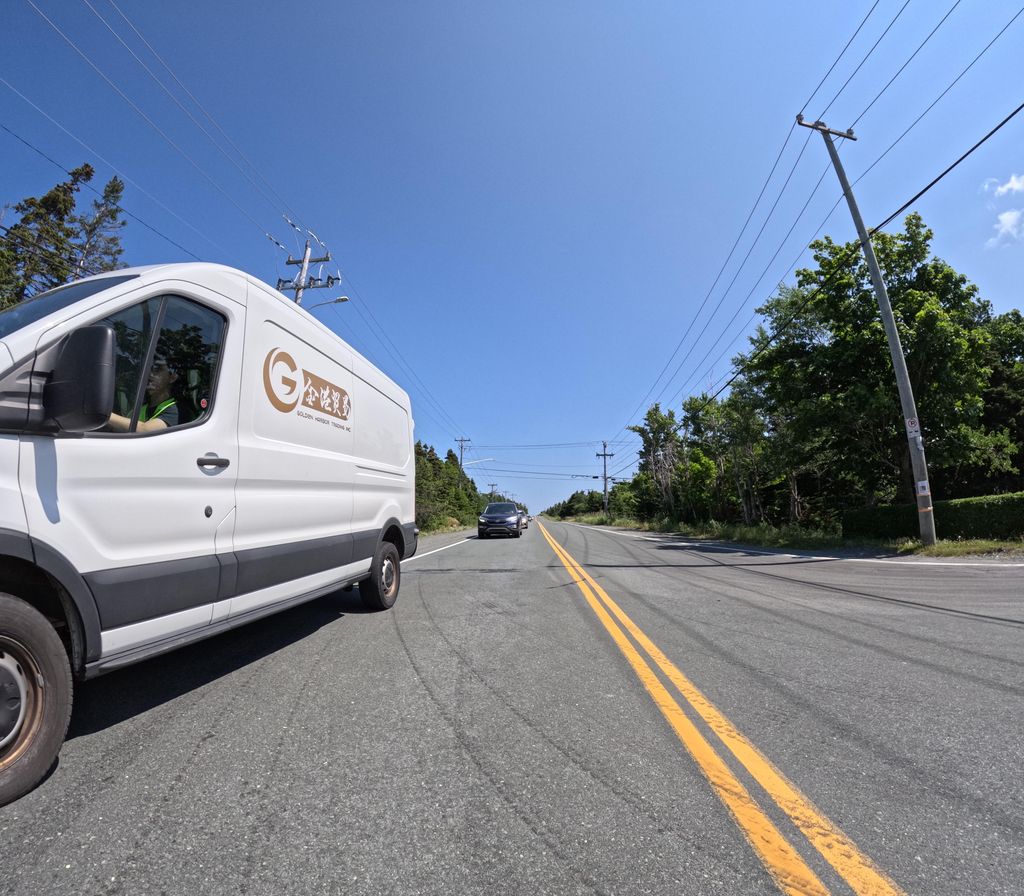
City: st_johns